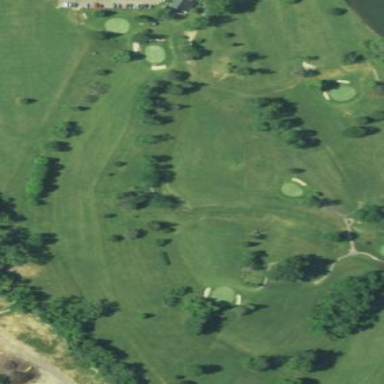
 place for golfing and leisure activities."